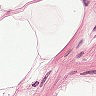
Metastatic tissue present: no